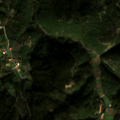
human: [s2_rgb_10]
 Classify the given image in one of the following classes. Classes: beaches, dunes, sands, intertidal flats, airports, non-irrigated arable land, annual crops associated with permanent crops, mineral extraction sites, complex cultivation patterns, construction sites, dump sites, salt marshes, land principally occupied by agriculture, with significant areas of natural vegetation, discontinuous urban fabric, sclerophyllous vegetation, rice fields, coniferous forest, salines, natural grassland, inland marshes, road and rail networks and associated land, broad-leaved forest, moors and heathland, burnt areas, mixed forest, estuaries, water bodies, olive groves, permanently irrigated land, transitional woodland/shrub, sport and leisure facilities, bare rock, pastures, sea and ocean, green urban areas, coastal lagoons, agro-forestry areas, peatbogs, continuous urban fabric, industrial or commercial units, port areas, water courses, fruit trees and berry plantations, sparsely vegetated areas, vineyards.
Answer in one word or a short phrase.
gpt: land principally occupied by agriculture, with significant areas of natural vegetation, mixed forest